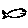
Label: fish